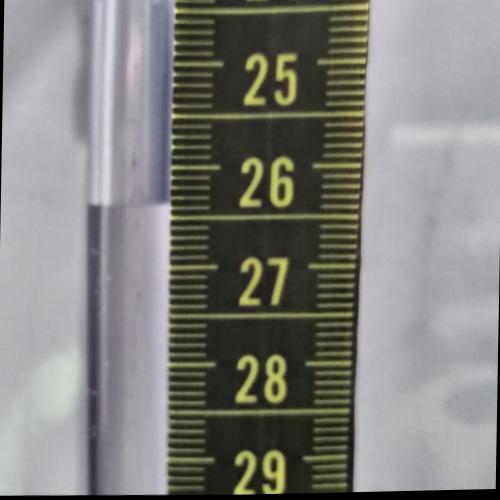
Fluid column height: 26.3 cm